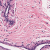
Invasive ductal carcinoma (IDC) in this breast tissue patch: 0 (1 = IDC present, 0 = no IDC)